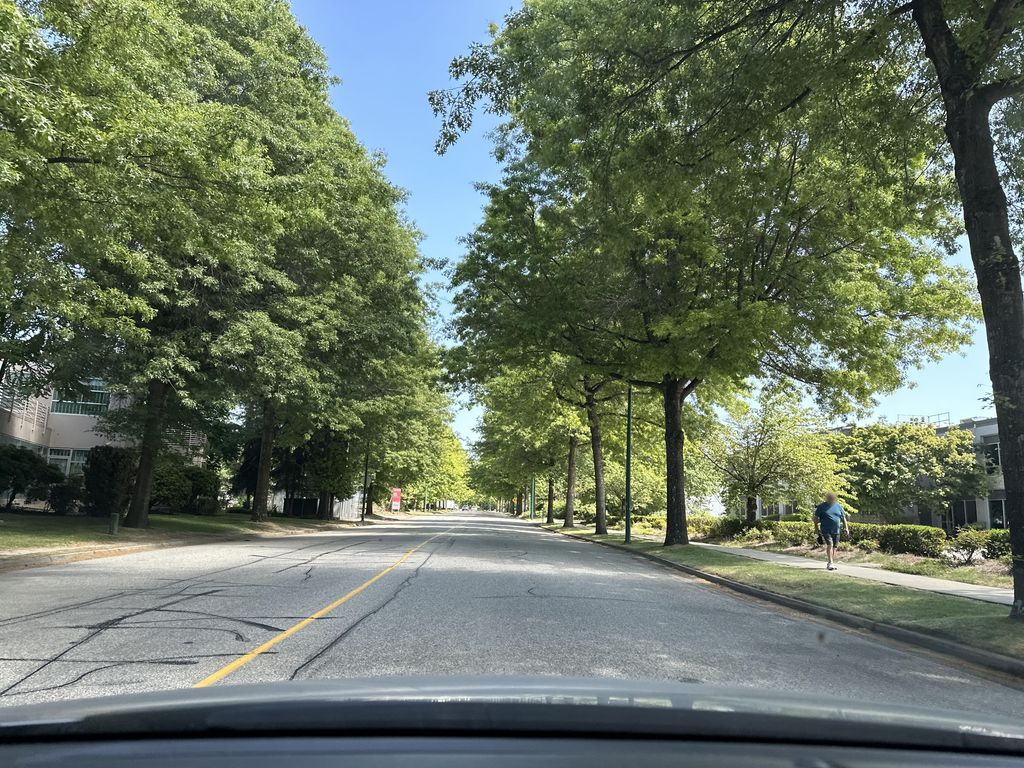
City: vancouver